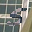
Label: 5